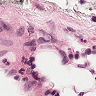
Metastatic tissue present: no